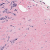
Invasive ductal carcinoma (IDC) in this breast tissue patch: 1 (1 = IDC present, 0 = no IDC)